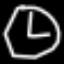
Label: clock